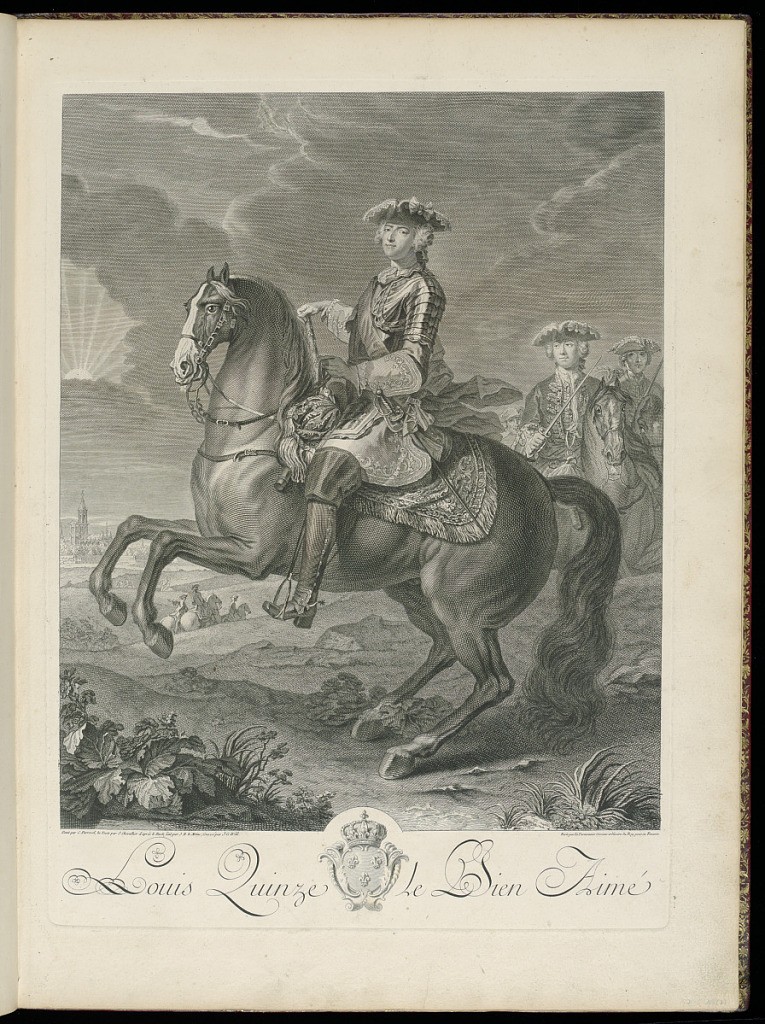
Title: Louis Quinze Le Bien Aimé
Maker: Charles Parrocel, French, 1688–1752
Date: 1745
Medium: Etching and engraving on paper
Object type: Print
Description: Equestrian portrait of Louis XV with other figures in the background within a landscape with a church and buildings visible in the far left. The plate is titled and signed and features the French royal coat of arms.